八年级 · 度量几何学
如图, $\angle B=60^{\circ}, \angle A C D=100^{\circ}$, 那么 $\angle A=$

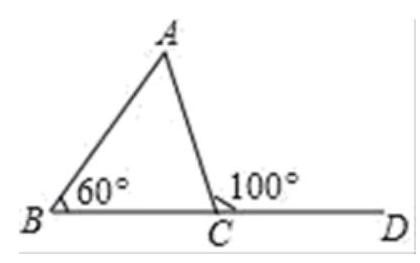
答案: $40^{\circ}$